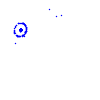
Particle: proton